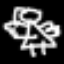
Label: angel